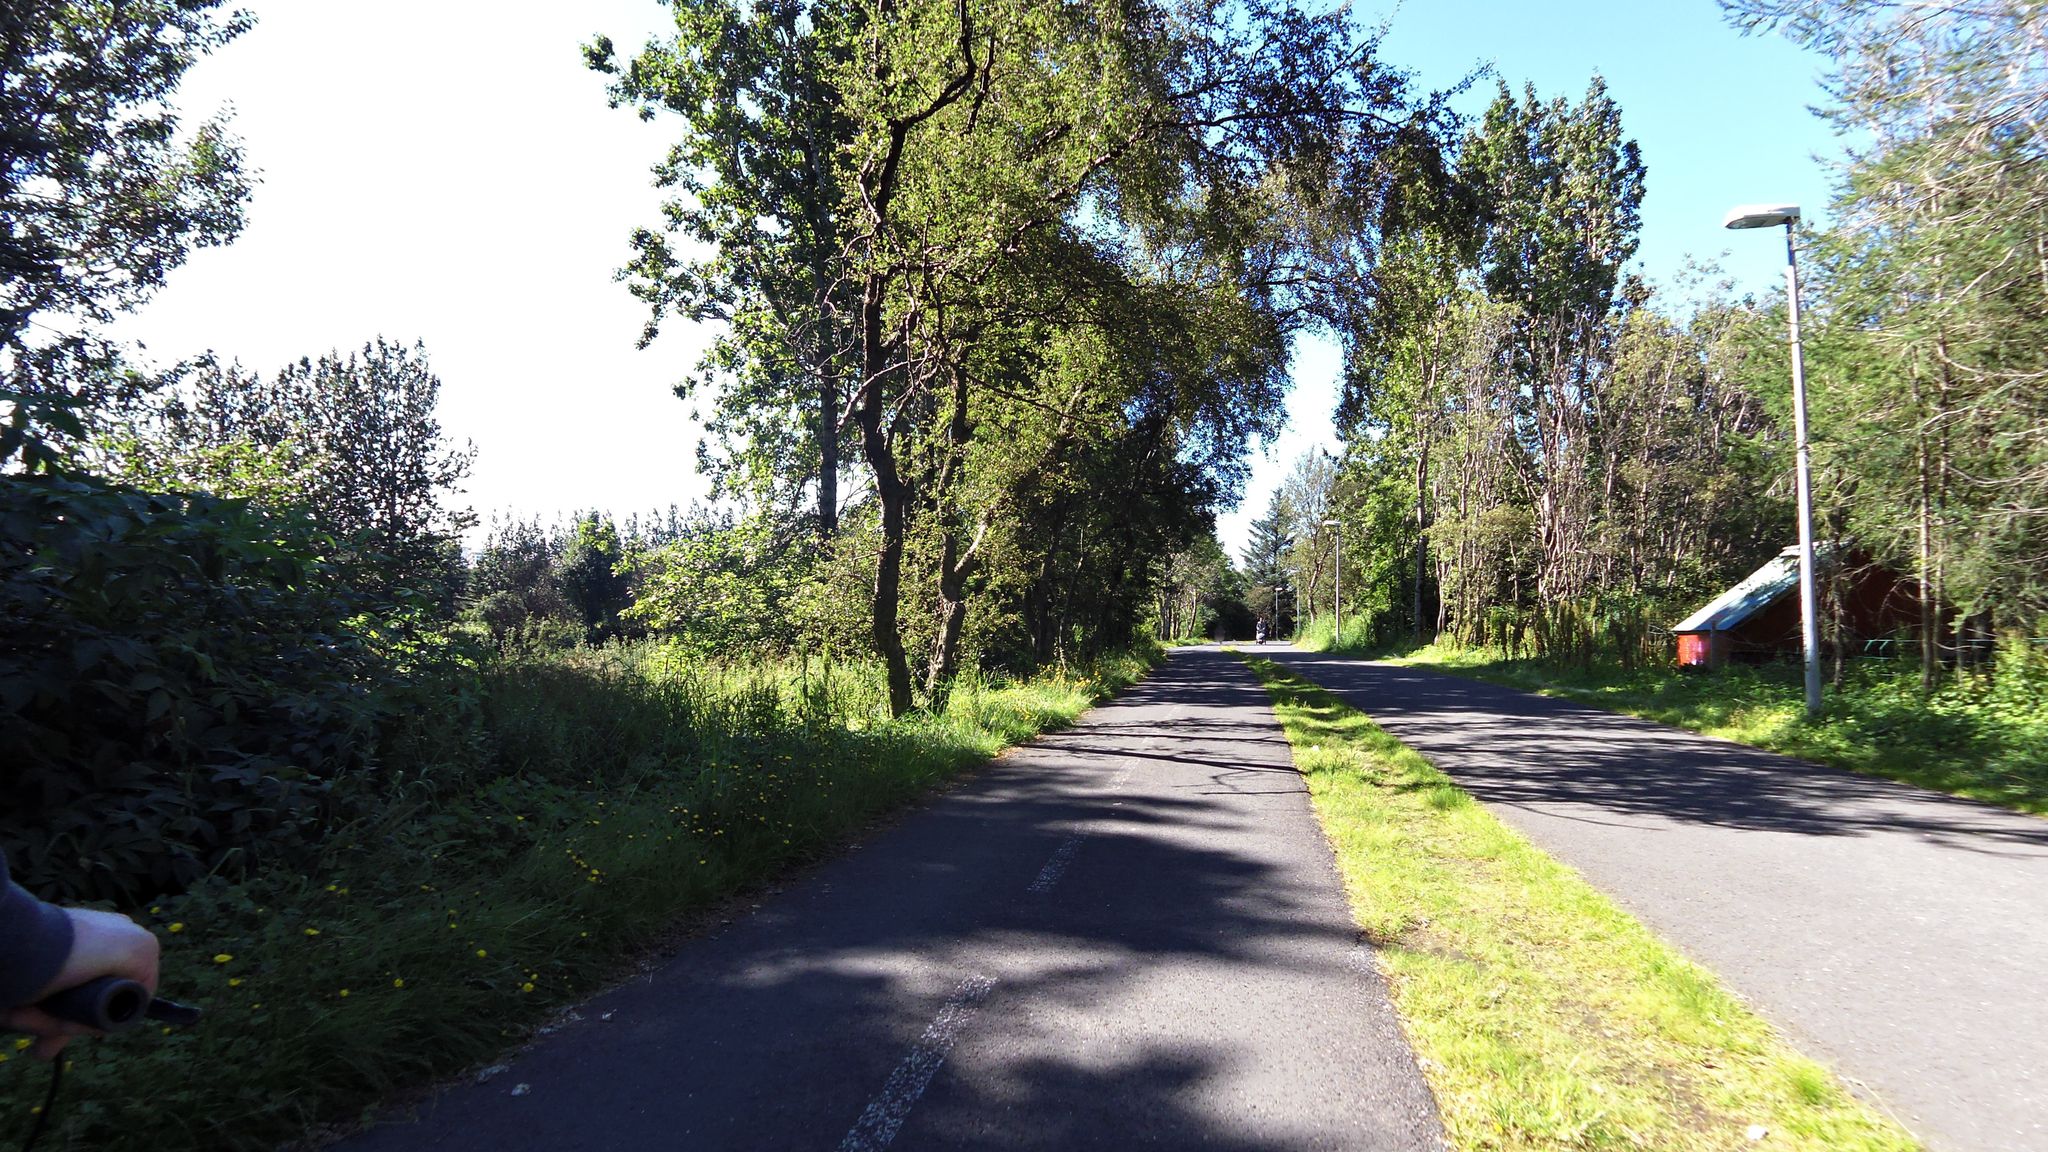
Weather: clear
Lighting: day
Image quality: good
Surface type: cycling surface
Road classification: footway
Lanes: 2
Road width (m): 3
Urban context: urban centre
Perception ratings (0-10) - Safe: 4.83, Lively: 4.85, Beautiful: 9.61, Boring: 2.72, Depressing: 2.89, Wealthy: 6.58